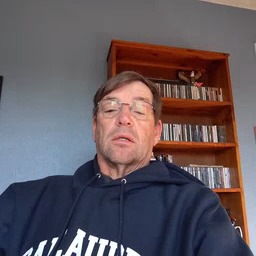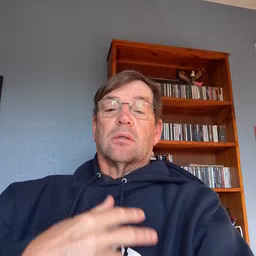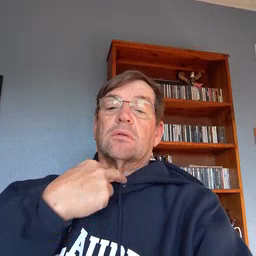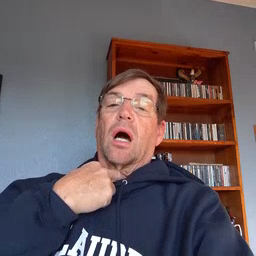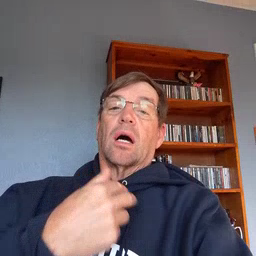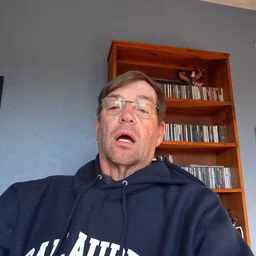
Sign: stuck